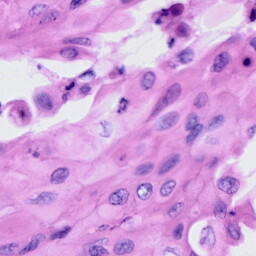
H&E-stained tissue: Cervix